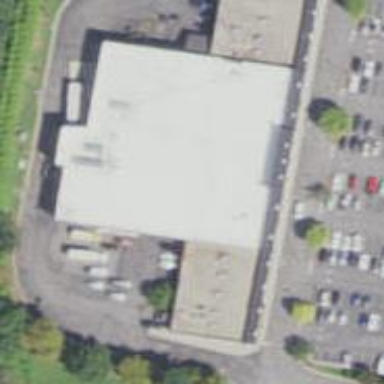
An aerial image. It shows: Supermarket.